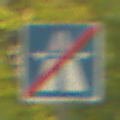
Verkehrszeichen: EndeAutbahn
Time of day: SunriseSunset
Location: Outdoor (RoadRail)
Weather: Clear
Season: NotSpecified
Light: Natural